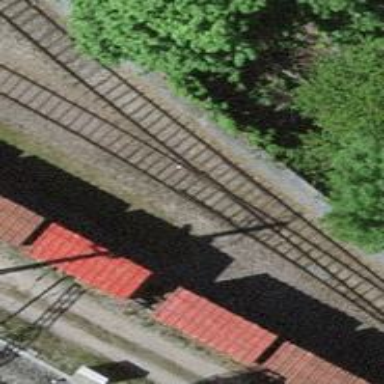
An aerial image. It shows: Single railway spur track.